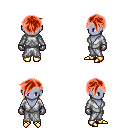
a pixel art fantasy rpg character, female body template, dark elf, purple skin, white robe, white pants, red pixie cut hairstyle, metal gloves, gold boots, four views (front, back, left, right), 2x2 character sprite sheet, small pixel art, hard edges, no anti-aliasing